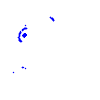
Particle: proton